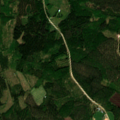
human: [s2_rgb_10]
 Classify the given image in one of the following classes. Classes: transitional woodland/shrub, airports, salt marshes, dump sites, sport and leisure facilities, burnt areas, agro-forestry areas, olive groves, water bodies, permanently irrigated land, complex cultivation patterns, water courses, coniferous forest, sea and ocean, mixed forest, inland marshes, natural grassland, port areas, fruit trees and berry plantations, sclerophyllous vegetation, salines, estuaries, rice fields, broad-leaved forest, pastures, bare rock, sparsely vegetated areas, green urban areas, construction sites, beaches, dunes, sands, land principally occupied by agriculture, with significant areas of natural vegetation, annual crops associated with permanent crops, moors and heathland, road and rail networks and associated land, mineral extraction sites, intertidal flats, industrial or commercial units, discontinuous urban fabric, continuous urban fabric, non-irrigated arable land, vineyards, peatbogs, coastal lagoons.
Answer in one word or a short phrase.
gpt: coniferous forest, mixed forest, transitional woodland/shrub